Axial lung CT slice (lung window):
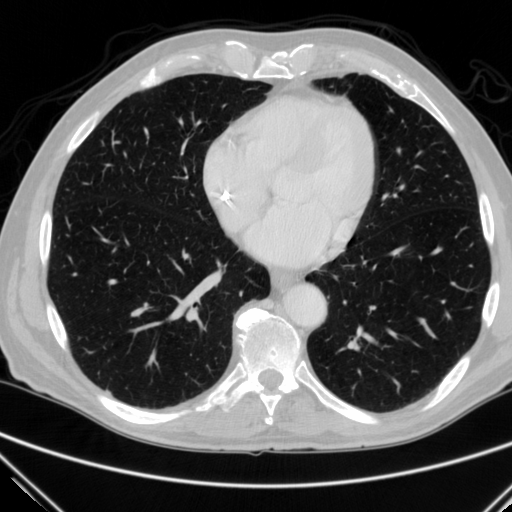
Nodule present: no